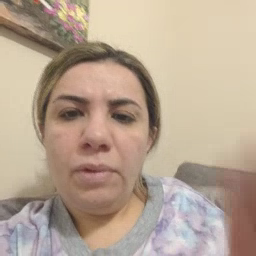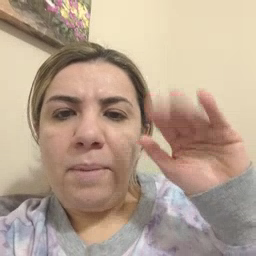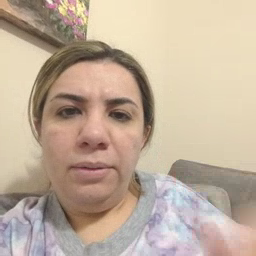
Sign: bye